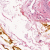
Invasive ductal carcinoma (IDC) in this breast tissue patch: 0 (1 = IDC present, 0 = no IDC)